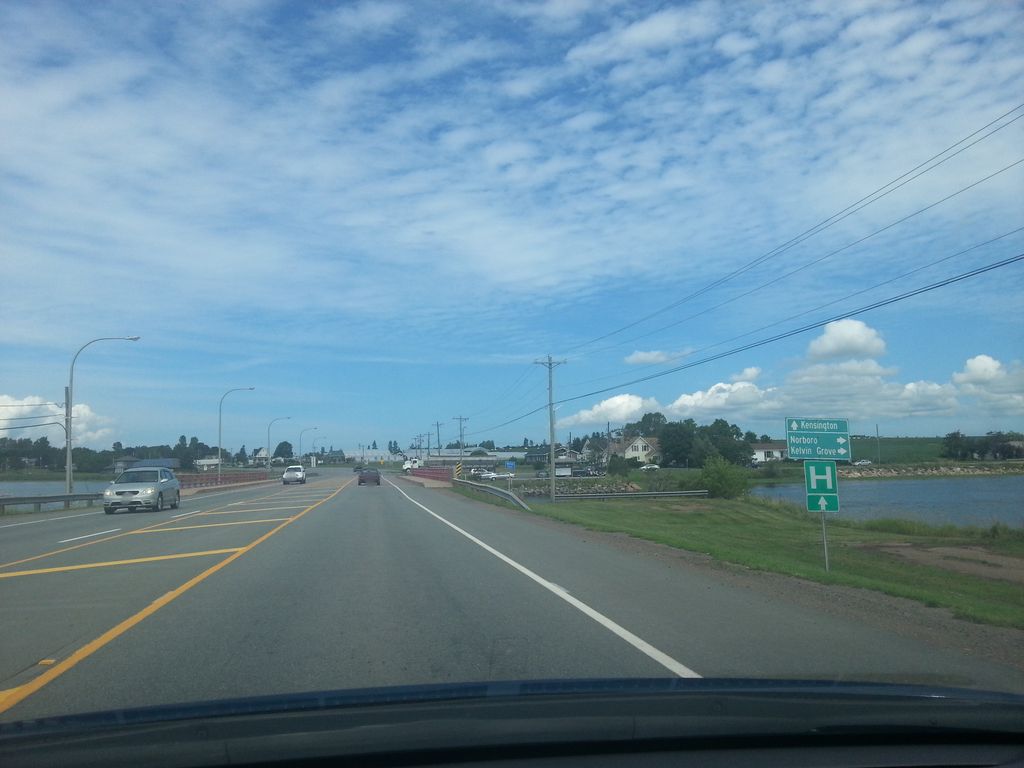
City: charlottetown